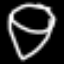
Label: diamond